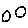
Label: circle